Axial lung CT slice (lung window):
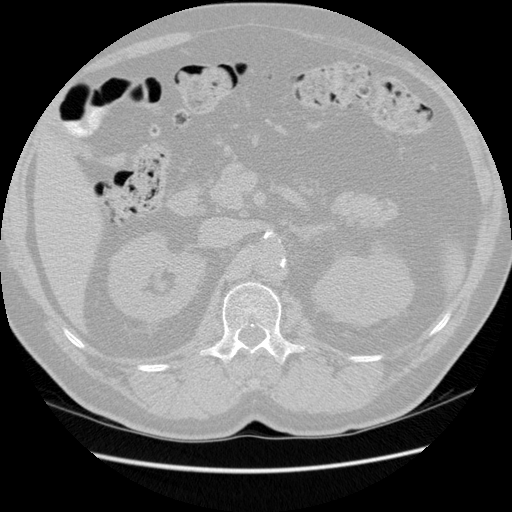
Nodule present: no